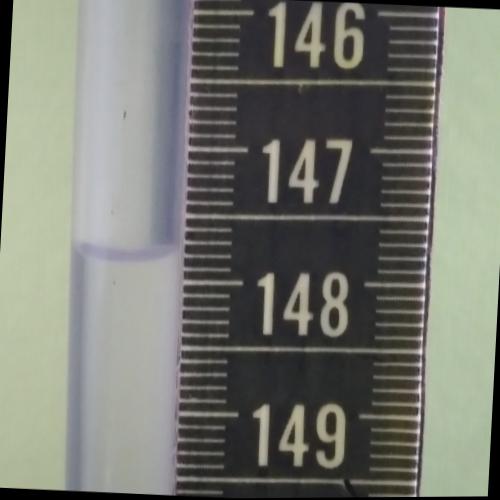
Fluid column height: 147.8 cm